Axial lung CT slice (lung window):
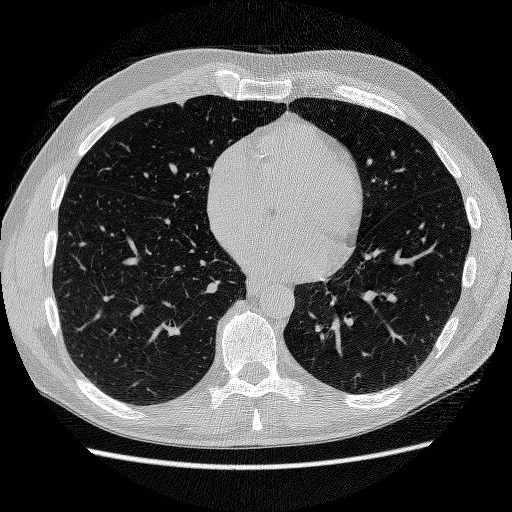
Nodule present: no